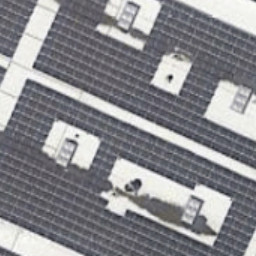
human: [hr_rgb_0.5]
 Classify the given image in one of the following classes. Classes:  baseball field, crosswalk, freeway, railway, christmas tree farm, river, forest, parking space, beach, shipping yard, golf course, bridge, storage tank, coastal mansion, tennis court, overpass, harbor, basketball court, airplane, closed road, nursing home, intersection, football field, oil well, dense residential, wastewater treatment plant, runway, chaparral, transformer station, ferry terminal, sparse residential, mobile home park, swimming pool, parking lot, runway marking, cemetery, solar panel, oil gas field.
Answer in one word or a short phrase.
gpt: solar panel